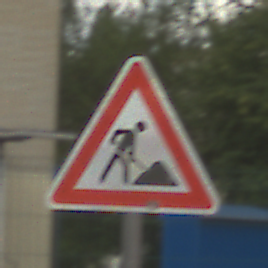
Verkehrszeichen: Arbeitsstelle
Umgebung: Outdoor, Suburban
Tageszeit: MorningAfternoon
Wetter: PartlyCloudy
Licht: Natural
Jahreszeit: NotSpecified
Kontrast: LowContrast